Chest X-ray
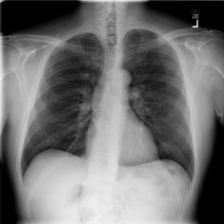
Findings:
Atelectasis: negative
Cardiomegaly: negative
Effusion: negative
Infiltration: negative
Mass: negative
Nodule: negative
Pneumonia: negative
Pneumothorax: negative
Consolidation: negative
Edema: negative
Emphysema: negative
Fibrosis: negative
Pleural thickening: negative
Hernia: negative